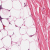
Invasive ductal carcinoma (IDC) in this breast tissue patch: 0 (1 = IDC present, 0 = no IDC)